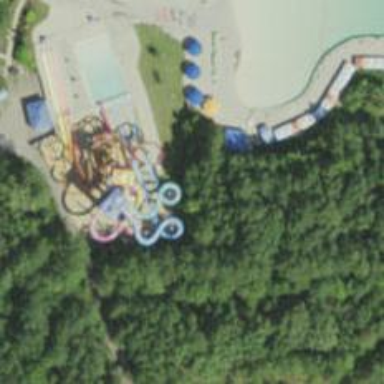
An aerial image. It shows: Water slide attraction.